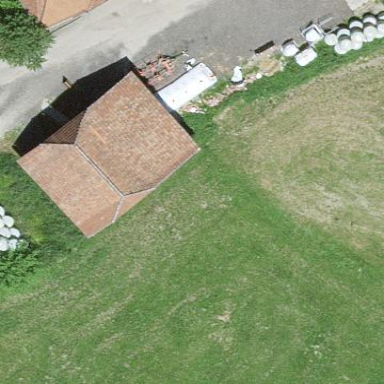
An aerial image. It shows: Barn.